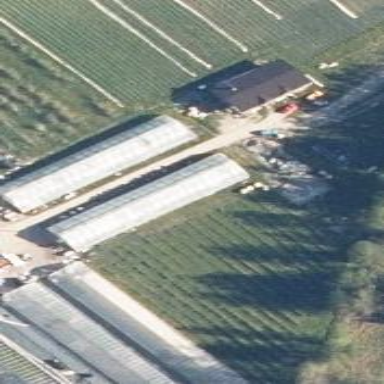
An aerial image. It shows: Area dedicated to greenhouse horticulture.